Question: I have a grid, that displays the values in column form. but I want it to be displayed as rows; as shown in the image below:

My code is as follows. Presently I can see the data in Column wise, and not Row wise (Grouped one under the other) as shown in the image. How can I group the components Row wise?
'''
initComponent: function() {
var groupingFeature = Ext.create('Ext.grid.feature.Grouping', {
groupHeaderTpl: 'Group: {name} ({rows.length})', /
startCollapsed: true
});
this.columns = [
{ text: "Name", dataIndex: 'f_name' },
......
'''
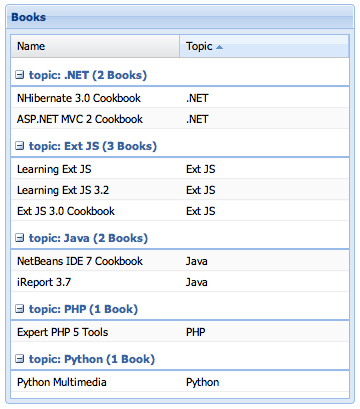
Answer: You need also to add this to your store definition:
'''
...
groupField: 'f_topic' // or whatever your field name is
...
'''